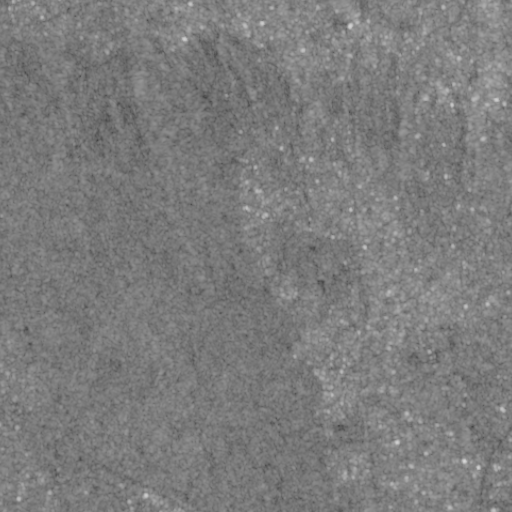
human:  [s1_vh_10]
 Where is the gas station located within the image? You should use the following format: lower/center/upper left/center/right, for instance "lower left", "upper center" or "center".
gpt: The gas station is located in the lower right of the image.
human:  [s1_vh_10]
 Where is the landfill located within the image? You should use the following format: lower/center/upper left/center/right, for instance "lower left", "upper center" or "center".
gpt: There is no landfill in the image.

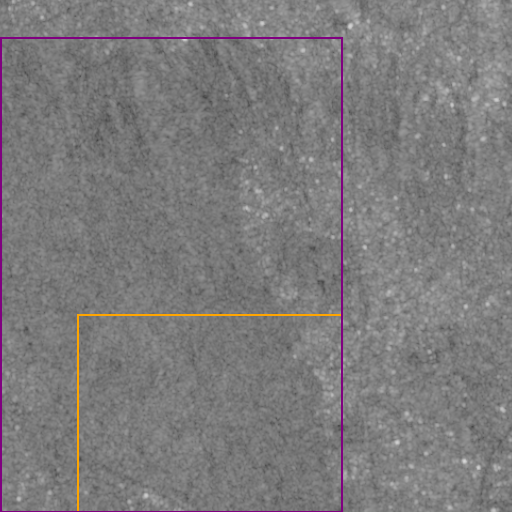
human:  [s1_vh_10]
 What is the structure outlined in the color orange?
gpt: The structure outlined in orange is a crop field.
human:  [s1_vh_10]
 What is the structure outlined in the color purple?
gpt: The structure outlined in purple is a park.
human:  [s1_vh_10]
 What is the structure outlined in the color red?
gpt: There is no red outline.